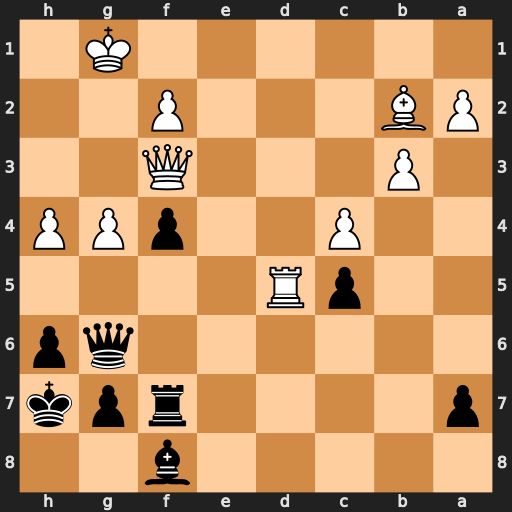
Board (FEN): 5b2/p4rpk/6qp/2pR4/2P2pPP/1P3Q2/PB3P2/6K1
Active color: b
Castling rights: -
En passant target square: -
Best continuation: Qb1+ Kg2 Qxb2